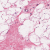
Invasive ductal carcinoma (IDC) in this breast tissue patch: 0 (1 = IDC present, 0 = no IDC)